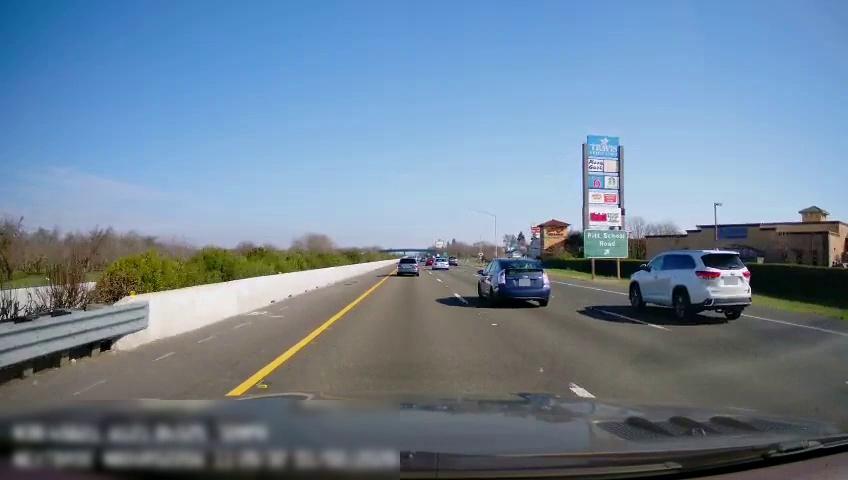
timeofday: Day
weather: Sunny
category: Drivable Space
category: Vehicles | SUV
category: Vehicles | SUV
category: Vehicles | Car
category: Vehicles | Car
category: Vehicles | Car
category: Vehicles | SUV
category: Lanes | Current Lane
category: Lanes | Current Lane
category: Lanes | Alternate Lane
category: Lanes | Alternate Lane
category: Traffic | Signs